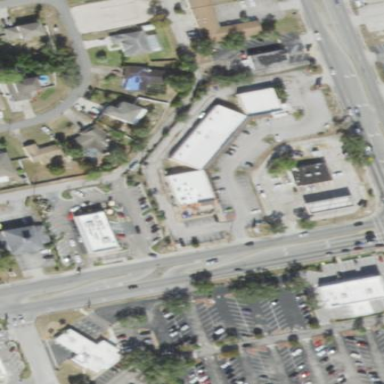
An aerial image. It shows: Retail area.